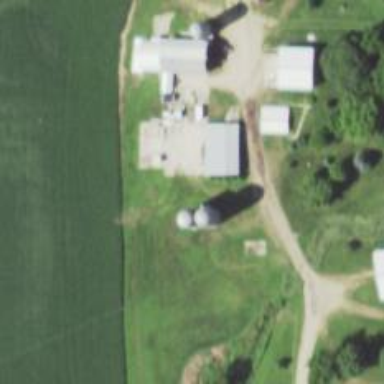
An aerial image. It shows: Silo.